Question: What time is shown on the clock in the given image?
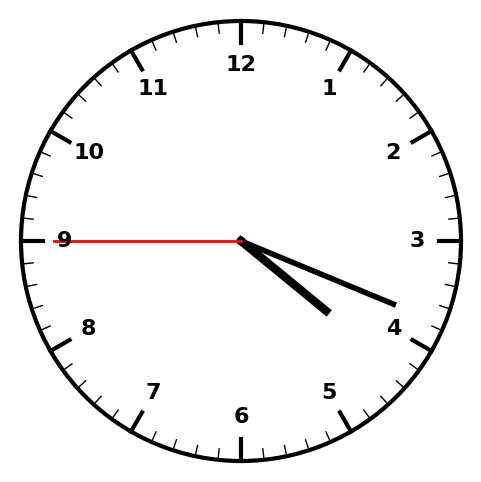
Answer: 04:18:45